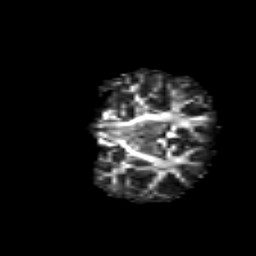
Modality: FA
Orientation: coronal
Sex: female
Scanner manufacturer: siemens
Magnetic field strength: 3 T
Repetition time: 5 s
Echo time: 0.071 s